Question: I'm trying to implement

in my ThreePoint program in java.
Here is my getLength method to calculate the sides
'''
private double getLength(int side){
if(side == 0 && isTriangle()){
return Math.sqrt((x2-x1) * (x2-x1) + (y2-y1) * (y2-y1));
} else if (side == 1 && isTriangle()){
return Math.sqrt((x2-x0) * (x2-x0) + (y2-y0) * (y1-y0));
} else if (side == 2 && isTriangle()){
return Math.sqrt((x1-x0) * (x1-x0) + (y1-y0) * (y1-y0));
}else{ return 0;
}
}
'''
The parameter vertex should be 0, 1, or 2 and is used to specify angle a0, a1, or a2. The method returns the angle of the specified vertex. If the three points do not form a triangle, this method should return zero. To determine the angles of the triangle you can use the law of cosines.(as above)
so below is what the skeleton would look like, how do I implement the diagram though?
'''
public double getAngle(int vertex){
if(vertex == 0 && isTriangle()) {
return a0 here; }
else if(vertex == 1 && isTriangle()) {
return a1 here; }
else if(vertex == 2 && isTriangle()) {
return a2; }
'''
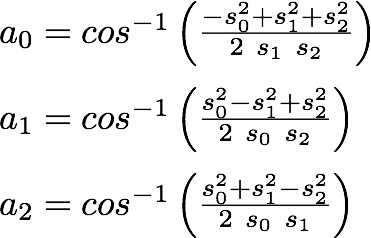
Answer: My java is a little rusty, and my trig is even rustier, but I think what you want for a0 is below. You can figure out a1 and a2 from below. Also note that Java trigonometry uses Radians not degrees, but that shouldn't be a problem here.
'''
double s02 = Math.pow(this.getLength(0),2);
double s12 = Math.pow(this.getLength(1),2);
double s22 = Math.pow(this.getLength(2),2);
a0 = Math.acos((-s02+s12+s22)/(2*s12*s22));
'''
Note: I assume s0 s1 and s2 are the lengths of side 0,1, and 2 correct?